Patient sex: F
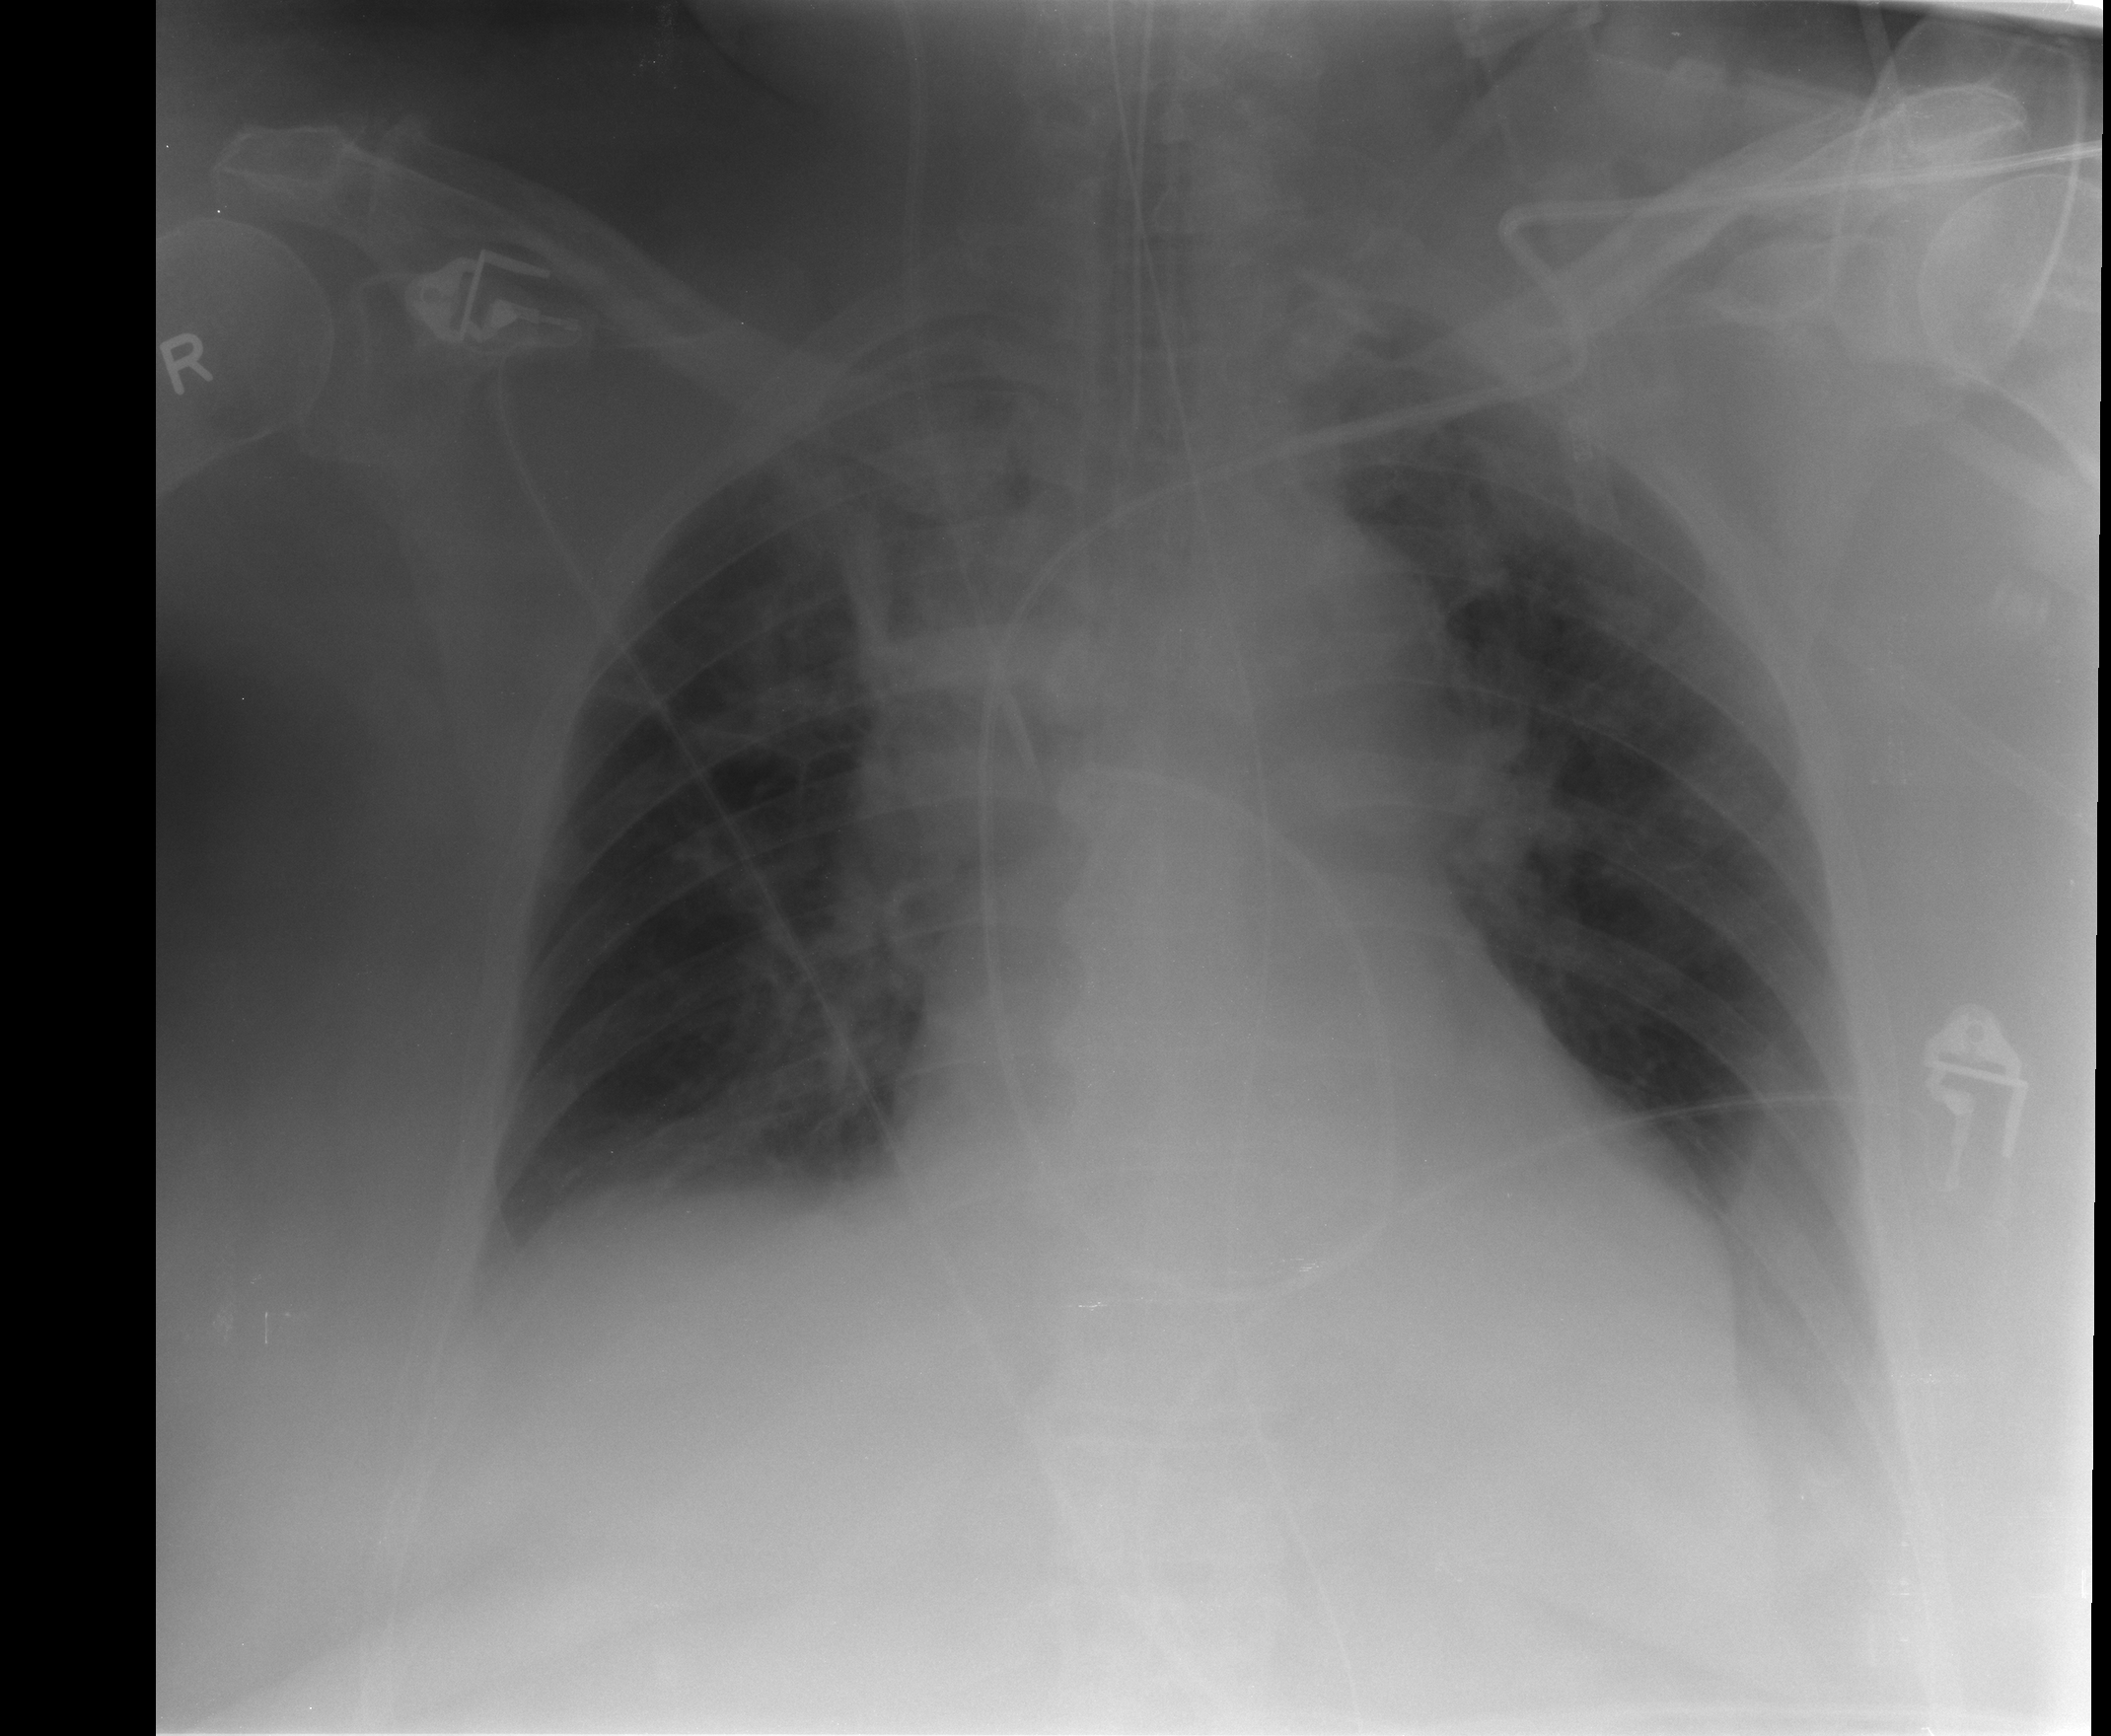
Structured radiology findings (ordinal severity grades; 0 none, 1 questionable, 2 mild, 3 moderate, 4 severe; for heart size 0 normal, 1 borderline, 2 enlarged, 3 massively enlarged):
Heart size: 2
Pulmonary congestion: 2
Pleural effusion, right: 0
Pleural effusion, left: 1
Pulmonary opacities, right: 1
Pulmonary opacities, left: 1
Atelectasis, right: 2
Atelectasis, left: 1